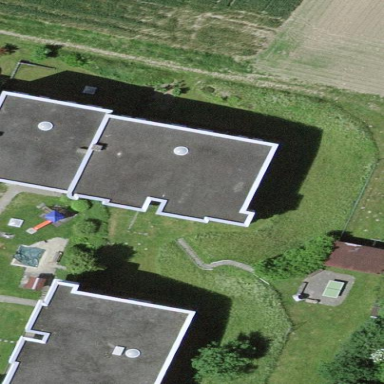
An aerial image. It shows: View of apartment building.